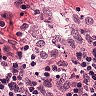
Metastatic tissue present: no